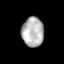
Tissue: prostate
Cell type: T cells
Senescence score: 0.2205
Nuclear area (px): 640
Mean DAPI intensity: 178.805